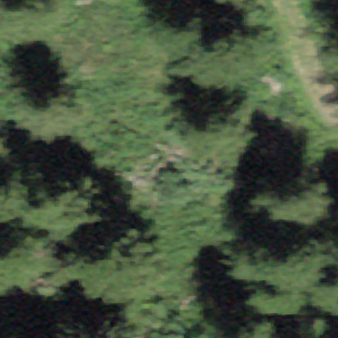
Label: other